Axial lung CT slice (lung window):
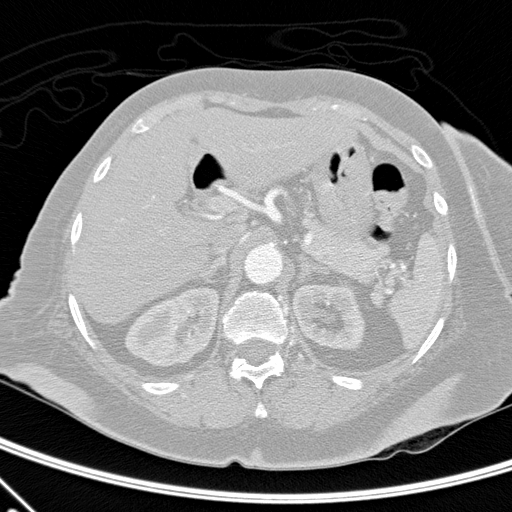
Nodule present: no